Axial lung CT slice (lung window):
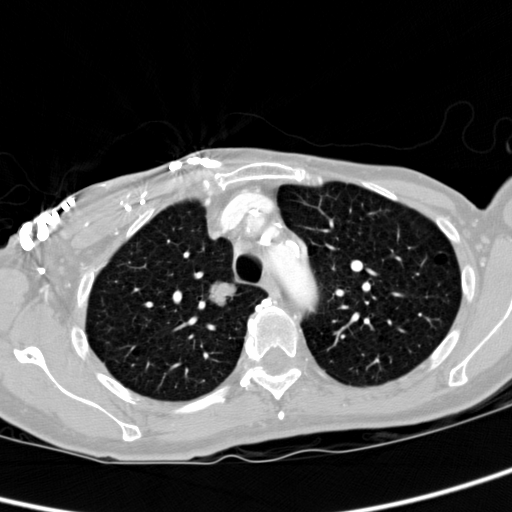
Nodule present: yes
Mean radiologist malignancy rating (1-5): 4.25